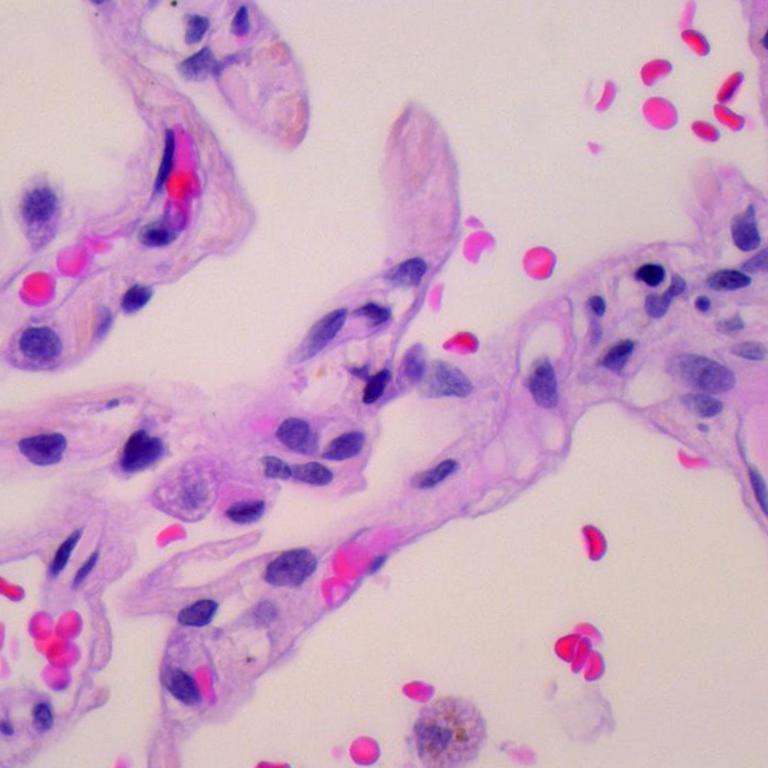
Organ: lung
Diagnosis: benign